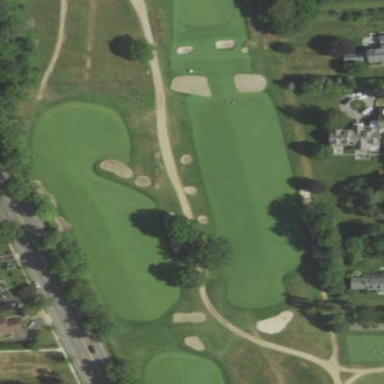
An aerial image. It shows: Grassy area designated as golf fairway.